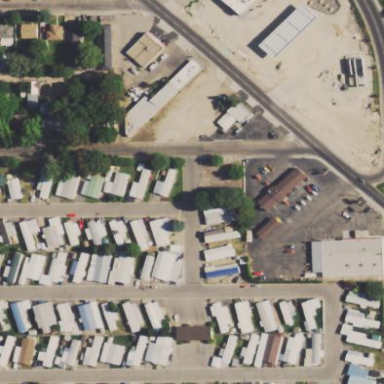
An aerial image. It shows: Residential area known as trailer park.